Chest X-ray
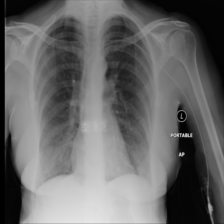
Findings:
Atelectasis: negative
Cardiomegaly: negative
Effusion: negative
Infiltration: negative
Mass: negative
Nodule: negative
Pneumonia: negative
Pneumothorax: negative
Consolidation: negative
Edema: negative
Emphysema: negative
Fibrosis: negative
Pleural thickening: negative
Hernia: negative